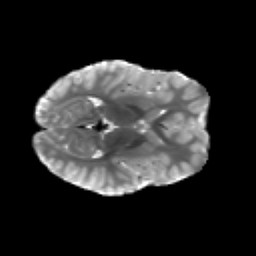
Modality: T2w
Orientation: axial
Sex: male
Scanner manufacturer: siemens
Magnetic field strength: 3 T
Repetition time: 5 s
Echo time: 0.071 s